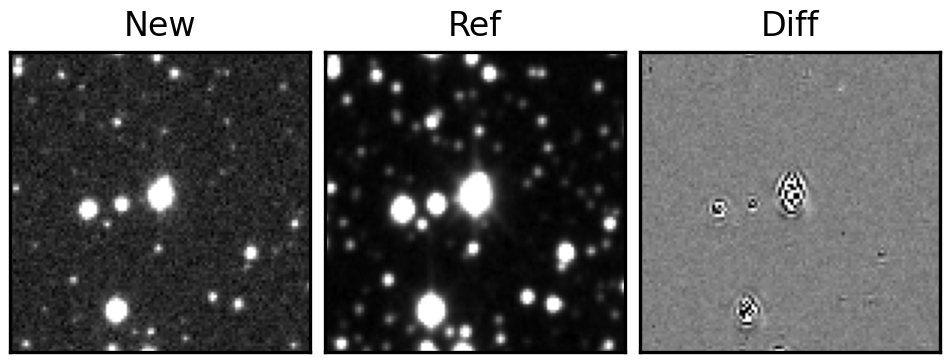
Label: bogus